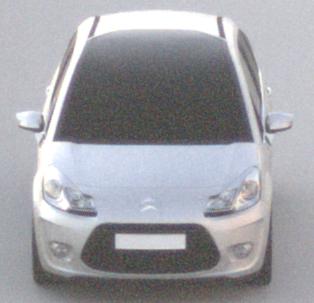
Make: Citroen
Model: C3 1.1
Detailed model: C3 (II)
Model produced from: 2010/01
Model produced until: 2012/03
Doors: 5
Color: white
Road condition: dry road
Daytime: sunrise or sunset
Contrast: low contrast